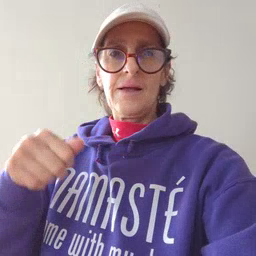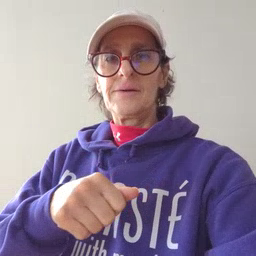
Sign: hide